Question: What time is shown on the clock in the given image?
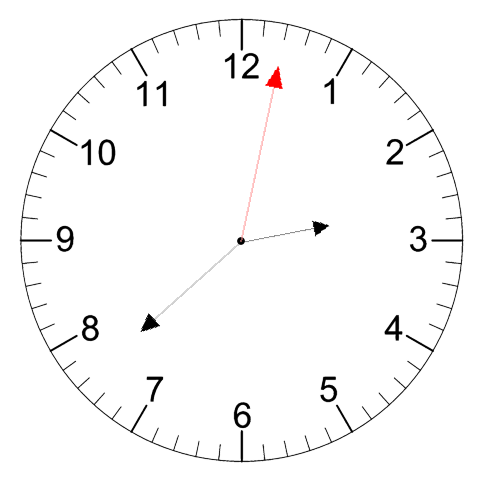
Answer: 02:38:02